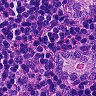
Metastatic tissue present: yes